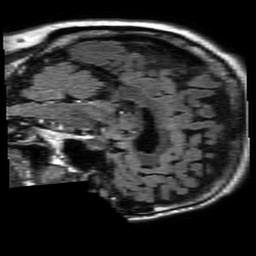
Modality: FLAIR
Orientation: sagittal
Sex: female
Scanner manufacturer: philips
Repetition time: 11 s
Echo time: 0.125 s